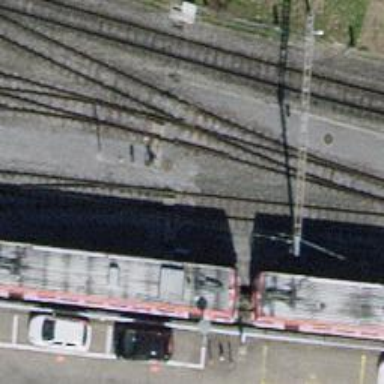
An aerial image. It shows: Railway switch.